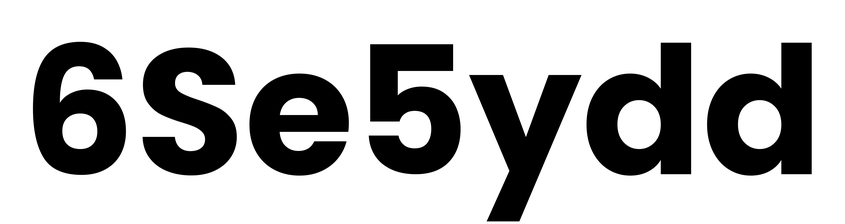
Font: Poppins-Bold